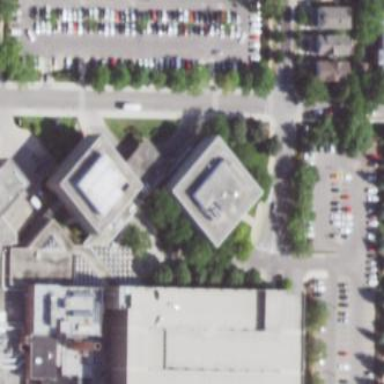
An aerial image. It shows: Hospital building.